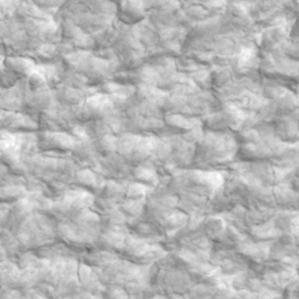
Label: non_frost